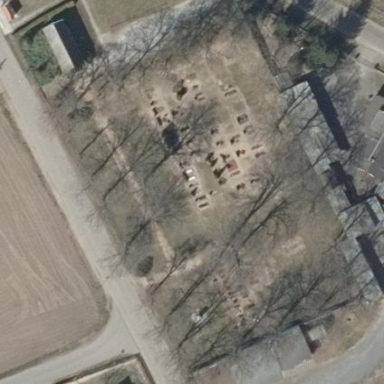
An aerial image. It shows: Cemetery.